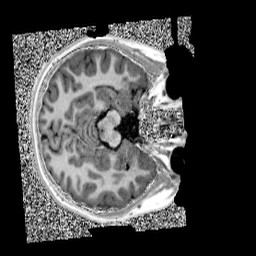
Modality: UNIT1
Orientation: axial
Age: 12
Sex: female
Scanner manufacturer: siemens
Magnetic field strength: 3 T
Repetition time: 4 s
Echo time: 0.00299 s